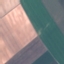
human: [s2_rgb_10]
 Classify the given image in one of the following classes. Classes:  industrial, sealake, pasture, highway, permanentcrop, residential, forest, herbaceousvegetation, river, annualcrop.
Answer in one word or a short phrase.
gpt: AnnualCrop